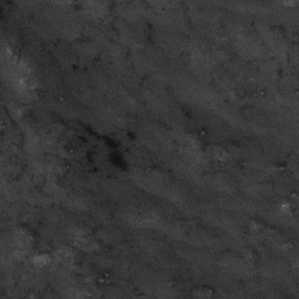
Label: frost